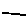
Label: line